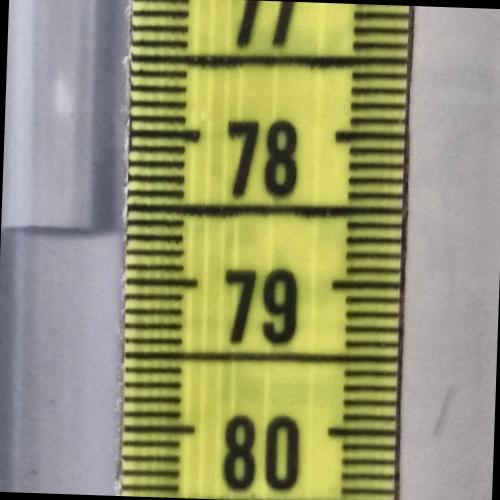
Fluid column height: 78.7 cm